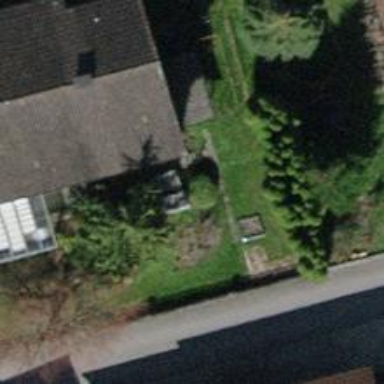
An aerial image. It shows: Garden with evergreen needle-leaved trees.